Brain MRI, t2w sequence, axial 2D slice.
Patient: age 40, sex F, weight 78 kg, height 1.78 m
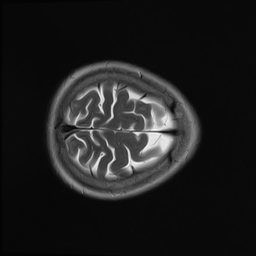